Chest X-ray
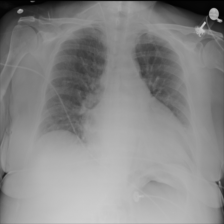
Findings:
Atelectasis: negative
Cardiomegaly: negative
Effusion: positive
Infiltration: negative
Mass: negative
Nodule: negative
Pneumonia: negative
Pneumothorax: negative
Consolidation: negative
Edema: negative
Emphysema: negative
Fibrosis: negative
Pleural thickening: negative
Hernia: negative